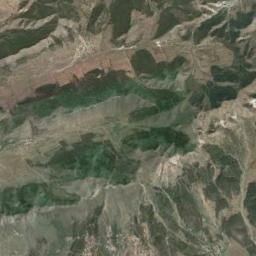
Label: mountain